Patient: sex M, age 19
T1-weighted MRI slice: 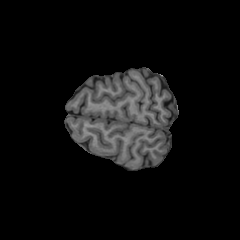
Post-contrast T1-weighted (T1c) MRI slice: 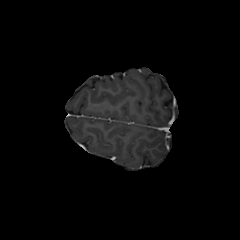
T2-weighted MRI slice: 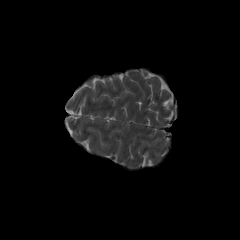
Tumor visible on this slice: no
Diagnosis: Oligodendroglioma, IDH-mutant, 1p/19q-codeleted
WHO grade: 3